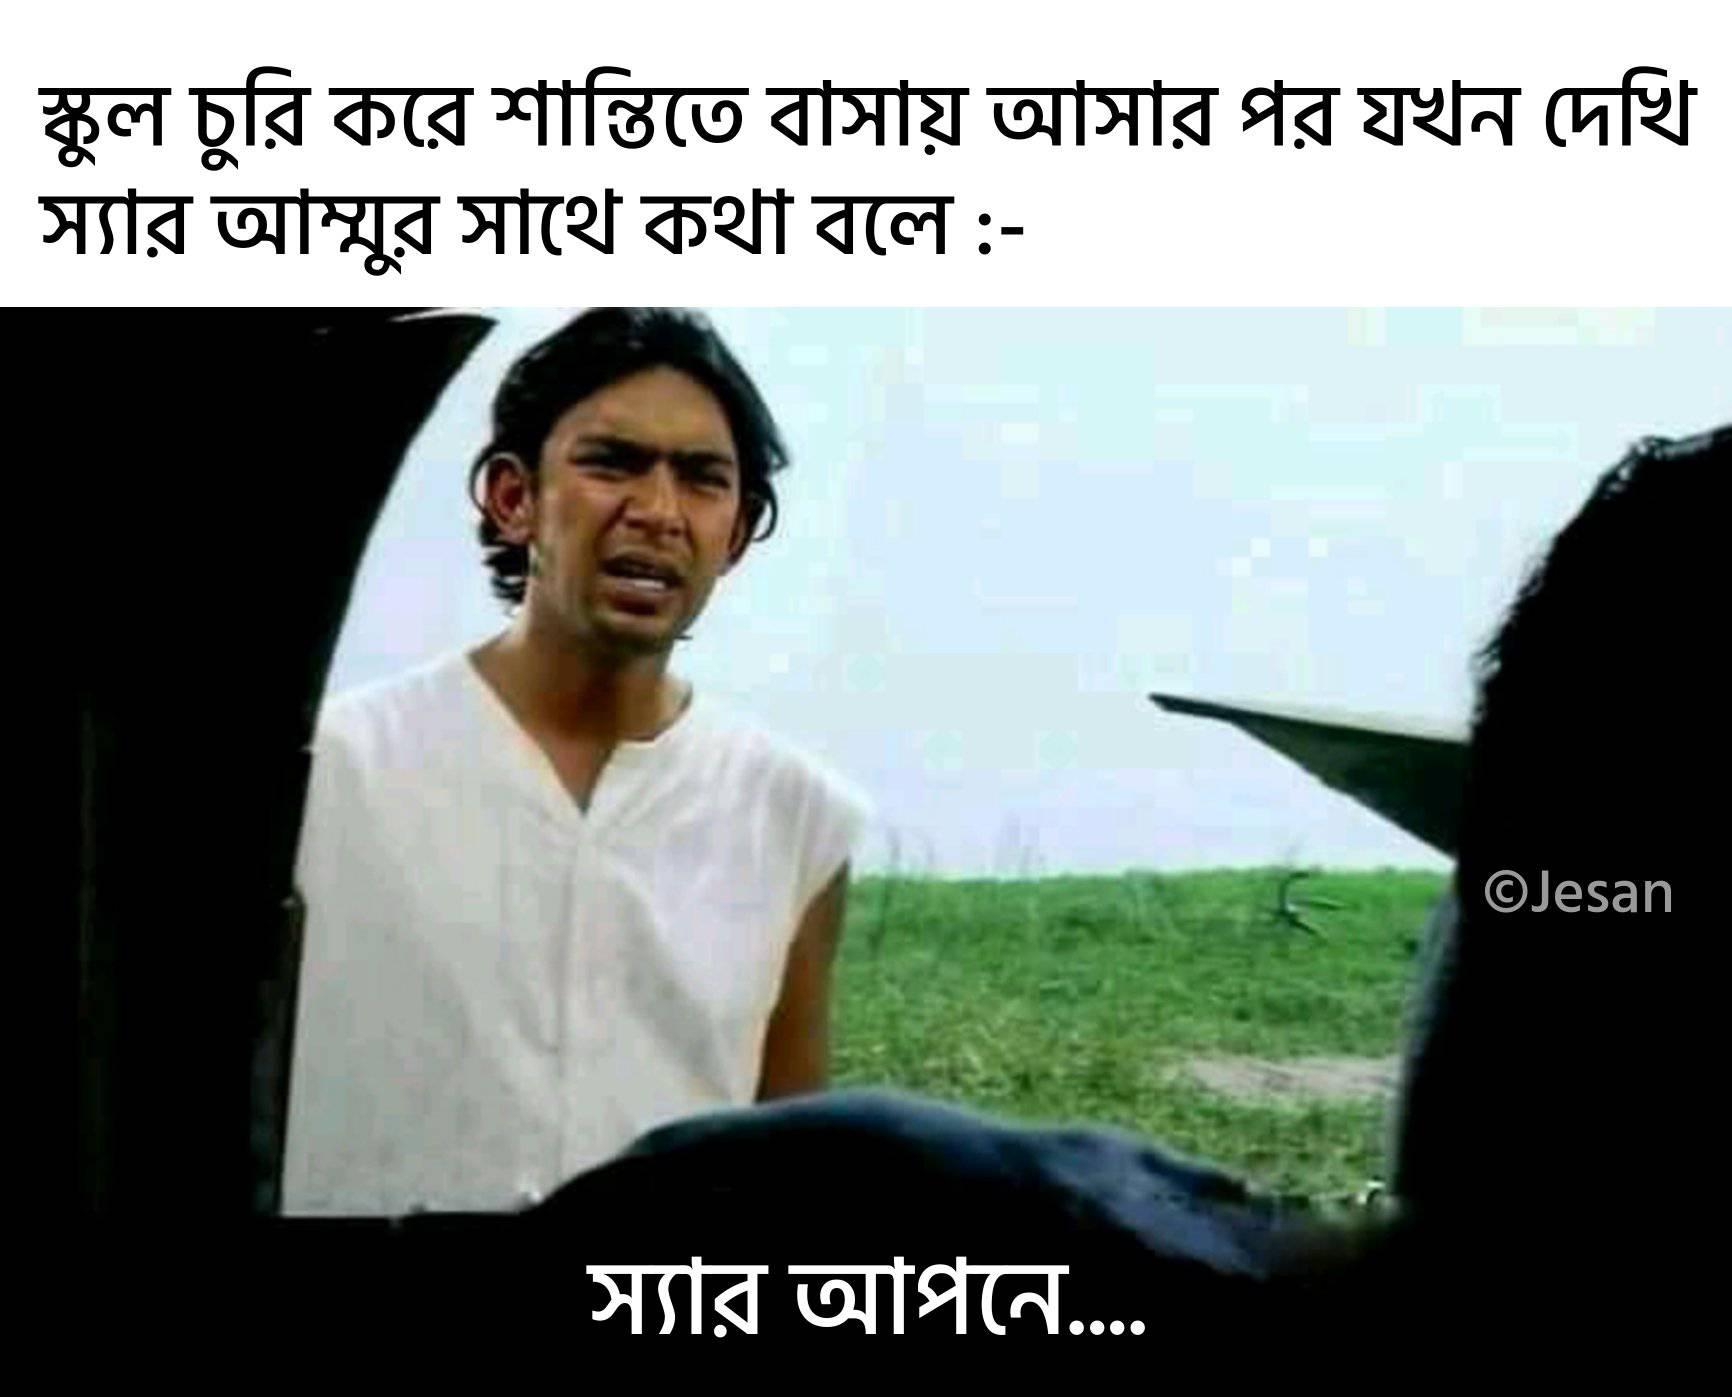
Caption: স্কুল চুরি করে শান্তিতে বাসায় আসার পর যখন দেখি স্যার আম্মুর সাথে কথা বলে :-    স্যার আপনে...
Label: non-hate